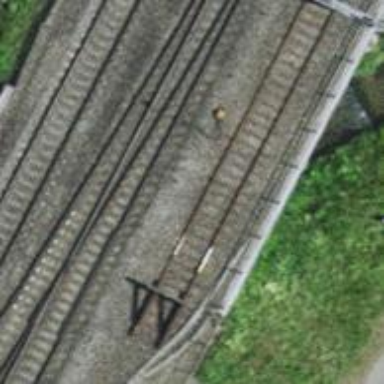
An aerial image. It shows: Bridge over single track railway yard.